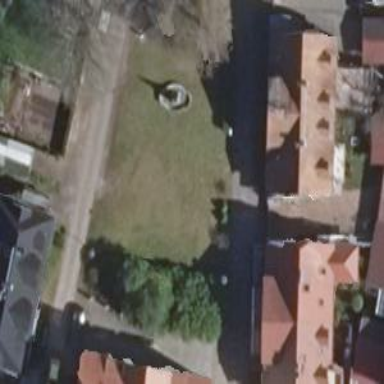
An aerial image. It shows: Village green area.